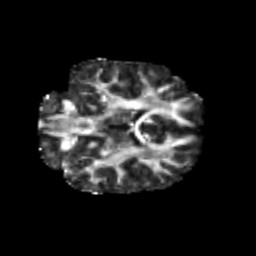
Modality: FA
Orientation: coronal
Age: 21
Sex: male
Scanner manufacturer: siemens
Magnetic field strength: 3 T
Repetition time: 3.5 s
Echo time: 0.125 s